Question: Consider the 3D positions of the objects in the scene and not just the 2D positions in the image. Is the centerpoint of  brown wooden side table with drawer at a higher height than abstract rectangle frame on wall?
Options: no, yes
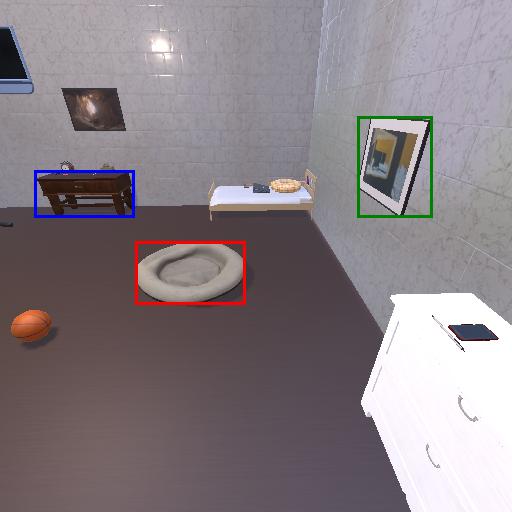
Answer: no